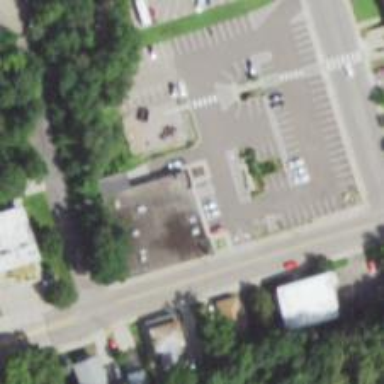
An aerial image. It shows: Post office.